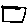
Label: square